Aerial crown-view tile of a tropical tree (Barro Colorado Island, Panama), acquired 20250818:
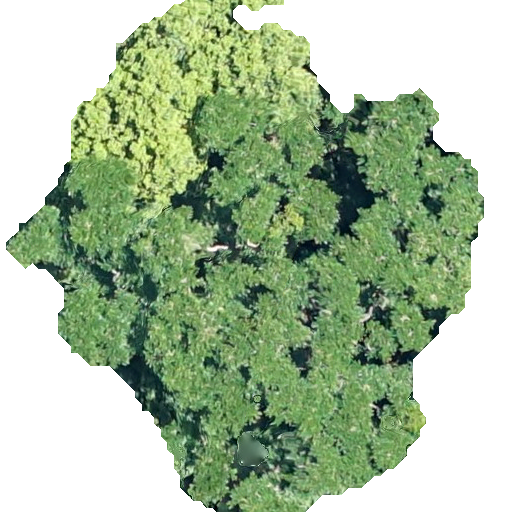
Species: Simarouba amara
GBIF accepted scientific name: Simarouba amara
Crown area: 227.273 m²